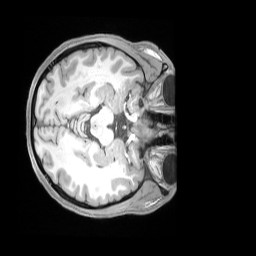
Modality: T1w
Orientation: axial
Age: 18
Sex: male
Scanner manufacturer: siemens
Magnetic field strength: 3 T
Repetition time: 2.53 s
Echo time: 0.00164 s